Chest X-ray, AP view. Patient: 51 years old, sex F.
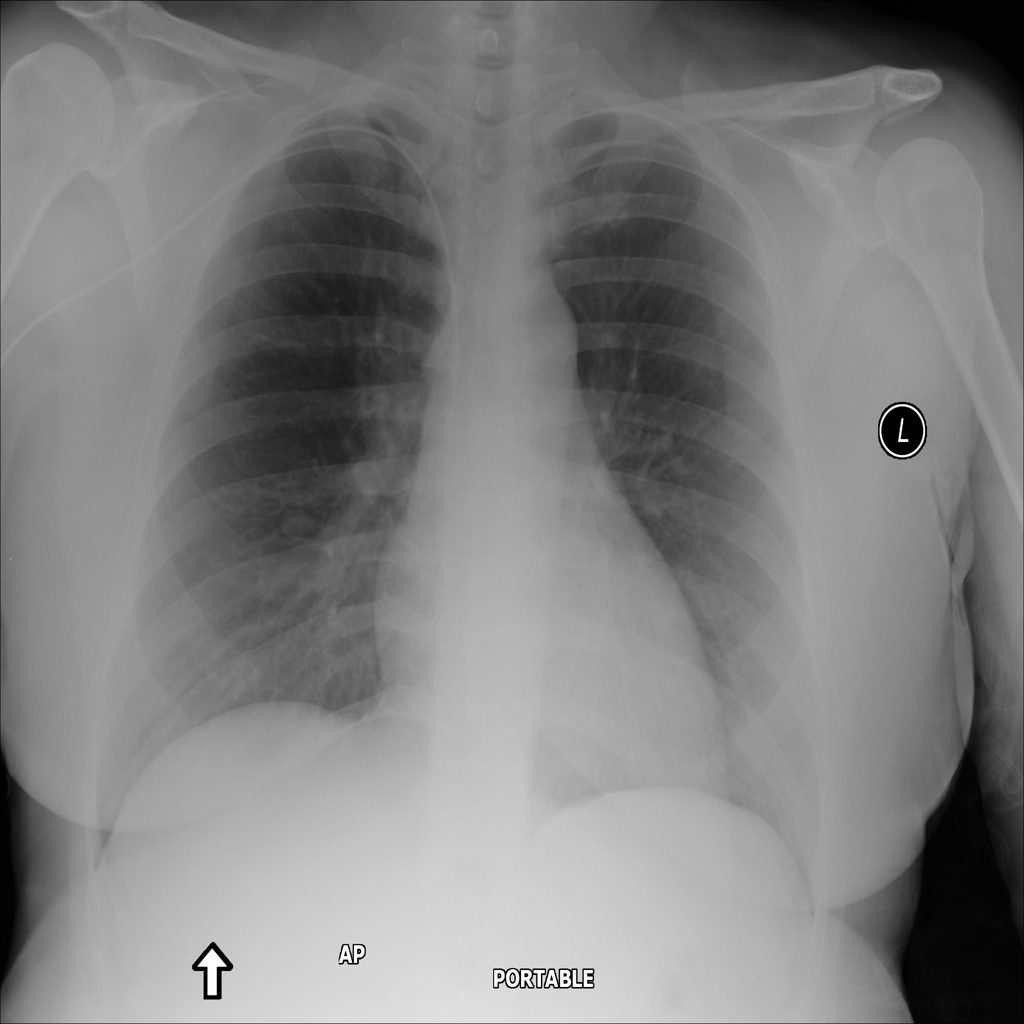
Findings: No Finding